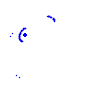
Particle: proton